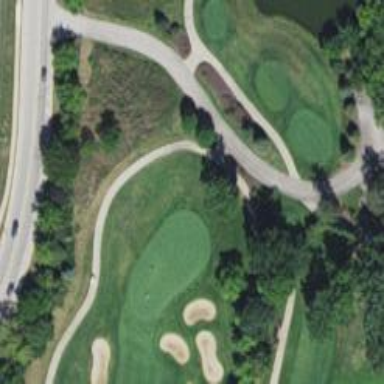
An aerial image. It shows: Path used for both walking and golf.